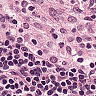
Metastatic tissue present: no